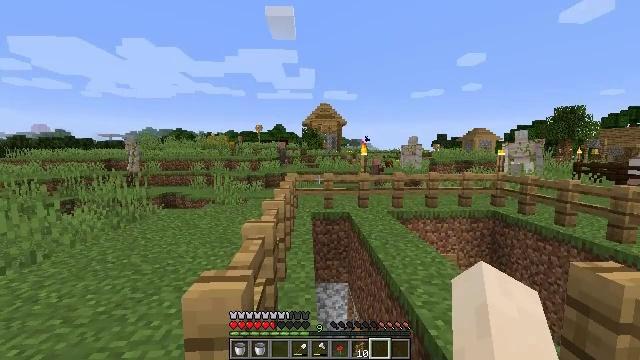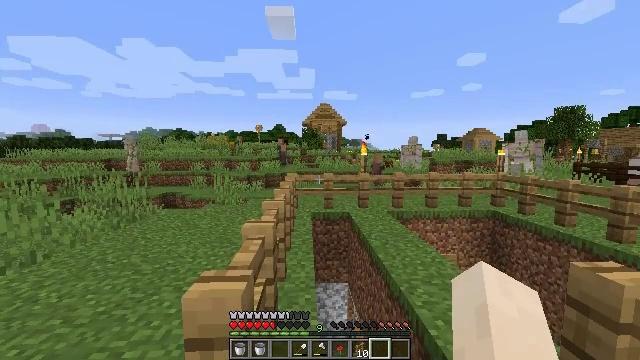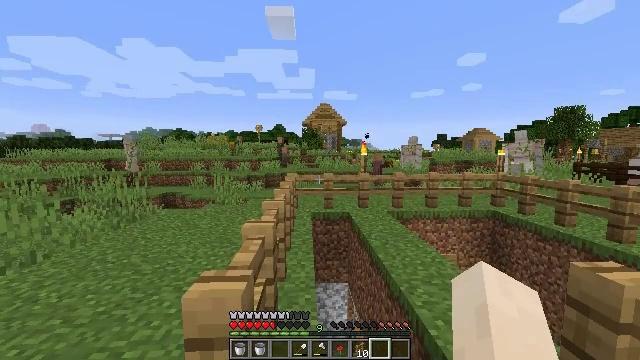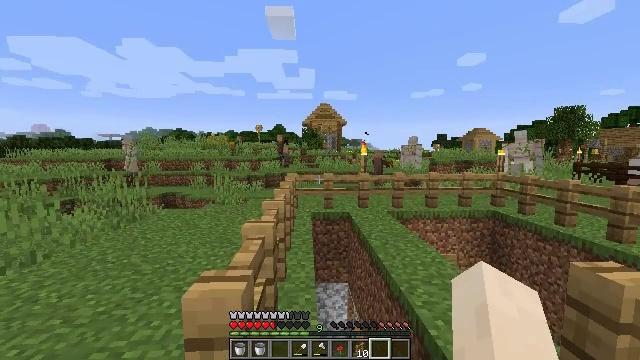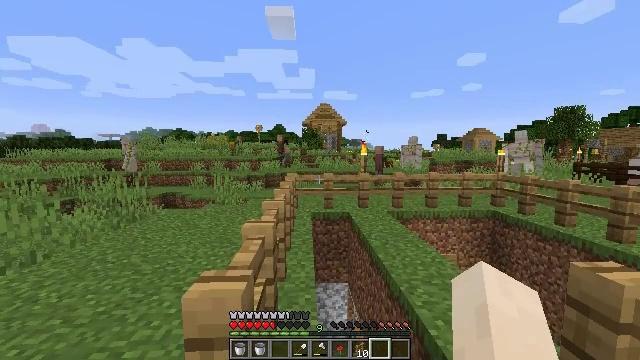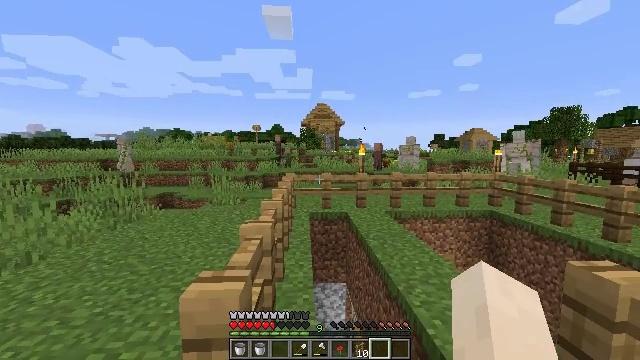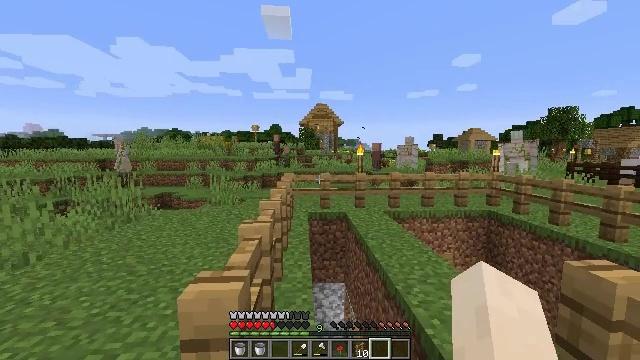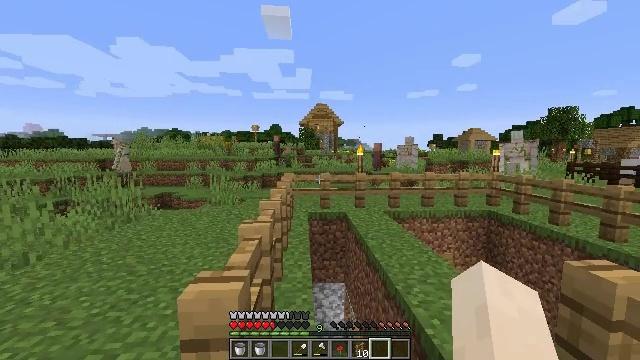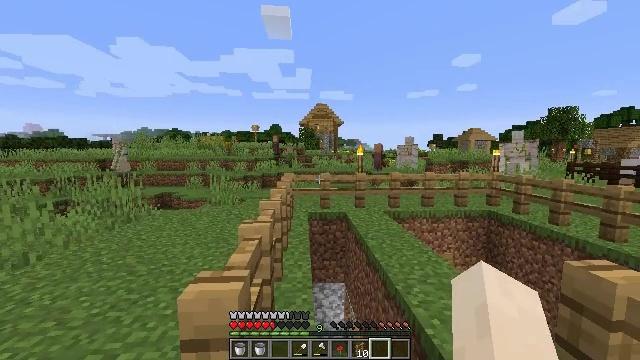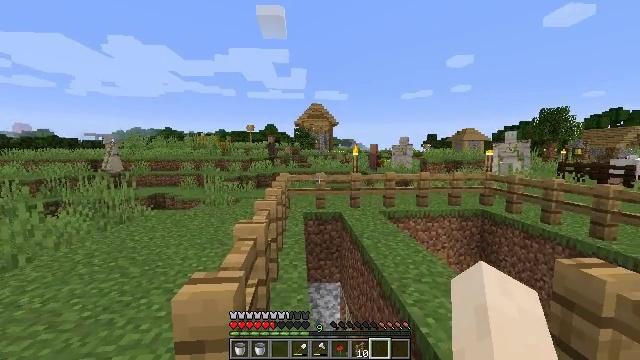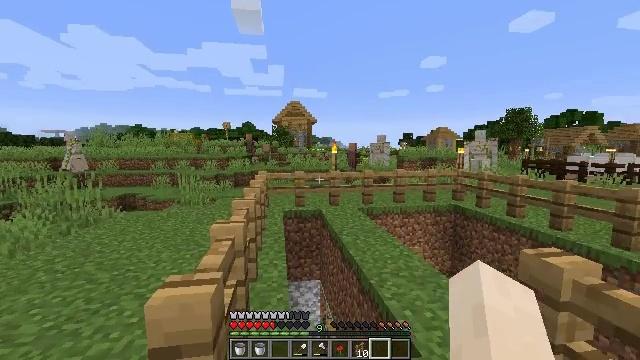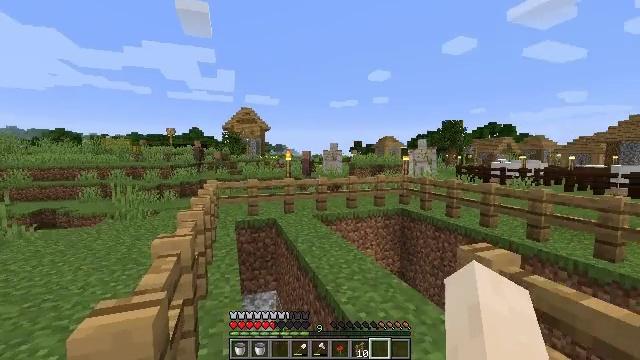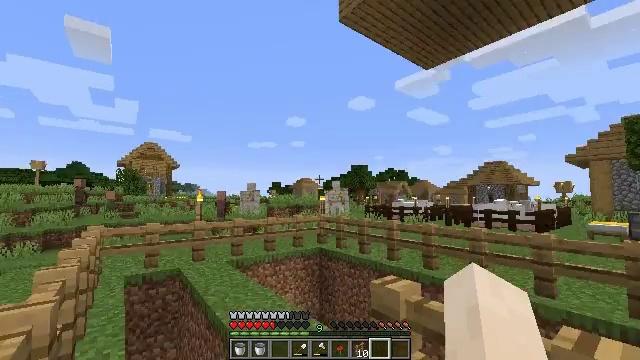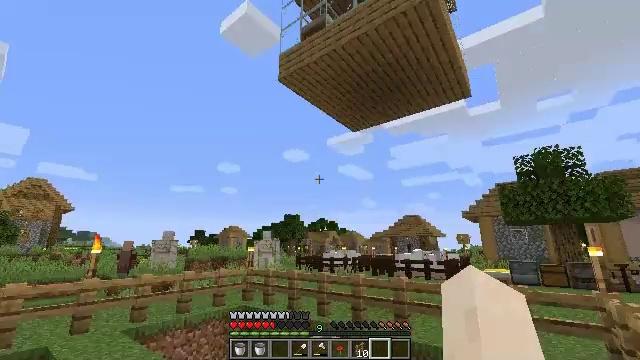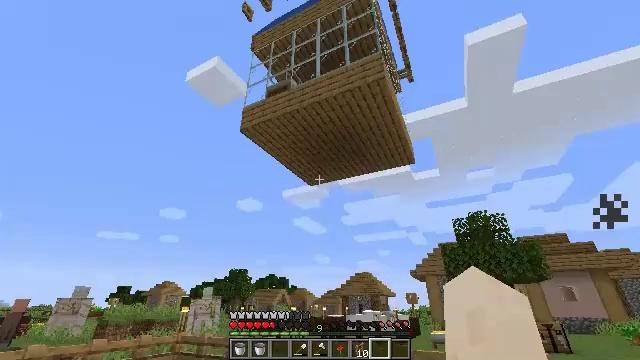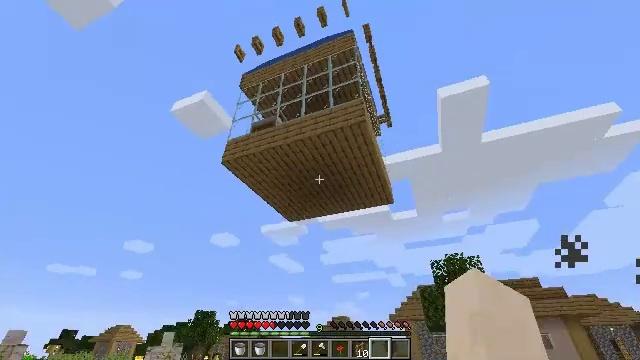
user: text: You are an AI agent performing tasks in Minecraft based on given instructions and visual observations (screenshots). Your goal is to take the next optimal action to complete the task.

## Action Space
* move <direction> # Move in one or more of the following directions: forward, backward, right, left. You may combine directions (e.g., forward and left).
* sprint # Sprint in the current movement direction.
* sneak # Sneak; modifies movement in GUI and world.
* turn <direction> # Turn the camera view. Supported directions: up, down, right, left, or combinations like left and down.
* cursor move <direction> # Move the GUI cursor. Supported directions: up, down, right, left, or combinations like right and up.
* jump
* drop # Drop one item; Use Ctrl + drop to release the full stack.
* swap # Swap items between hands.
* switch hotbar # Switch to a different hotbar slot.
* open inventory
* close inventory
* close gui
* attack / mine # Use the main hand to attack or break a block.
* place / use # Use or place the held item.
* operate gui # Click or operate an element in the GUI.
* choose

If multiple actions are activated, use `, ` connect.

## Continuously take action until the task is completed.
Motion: motion action
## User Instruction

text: Harvest the dark oak sapling.
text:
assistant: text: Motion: no_op
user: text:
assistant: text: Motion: no_op
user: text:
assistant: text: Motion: no_op
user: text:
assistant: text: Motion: no_op
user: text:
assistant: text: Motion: no_op
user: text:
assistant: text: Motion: no_op
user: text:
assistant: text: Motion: no_op
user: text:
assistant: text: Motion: no_op
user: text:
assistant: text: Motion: turn right
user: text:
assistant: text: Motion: turn right
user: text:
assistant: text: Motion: turn right and up
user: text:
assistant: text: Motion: turn right and up
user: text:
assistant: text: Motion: turn right and up
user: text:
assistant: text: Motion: turn right and up
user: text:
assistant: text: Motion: turn right and up
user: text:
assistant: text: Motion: turn right and up
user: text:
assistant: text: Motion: turn right and up
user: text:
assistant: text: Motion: no_op
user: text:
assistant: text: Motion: no_op
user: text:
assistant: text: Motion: no_op
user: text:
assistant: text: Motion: no_op
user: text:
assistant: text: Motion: no_op
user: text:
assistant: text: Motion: no_op
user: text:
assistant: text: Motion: no_op
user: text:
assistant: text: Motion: no_op
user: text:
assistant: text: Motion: no_op
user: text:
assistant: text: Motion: no_op
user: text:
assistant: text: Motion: no_op
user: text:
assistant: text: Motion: no_op
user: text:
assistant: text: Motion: no_op